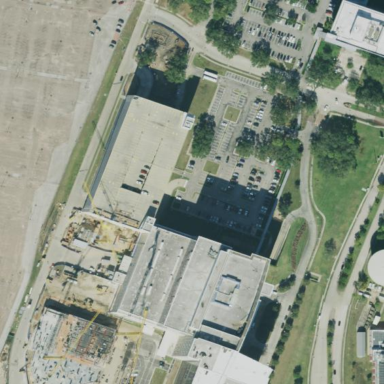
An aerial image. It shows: Healthcare facility identified as hospital.